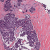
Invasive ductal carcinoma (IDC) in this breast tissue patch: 1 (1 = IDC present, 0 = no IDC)